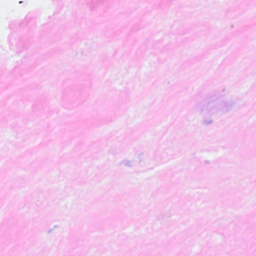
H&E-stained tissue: Breast